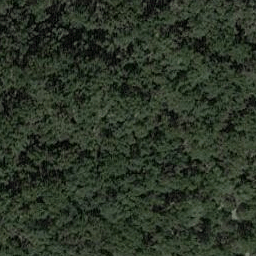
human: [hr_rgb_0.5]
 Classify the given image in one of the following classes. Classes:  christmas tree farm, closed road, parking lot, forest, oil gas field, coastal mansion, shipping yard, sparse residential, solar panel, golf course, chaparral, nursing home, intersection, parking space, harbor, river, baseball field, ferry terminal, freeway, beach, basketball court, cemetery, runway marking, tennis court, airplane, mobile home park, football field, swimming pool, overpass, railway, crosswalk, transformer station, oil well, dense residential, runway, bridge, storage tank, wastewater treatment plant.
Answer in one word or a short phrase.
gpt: forest